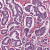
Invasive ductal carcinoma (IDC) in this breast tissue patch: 1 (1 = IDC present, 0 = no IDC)